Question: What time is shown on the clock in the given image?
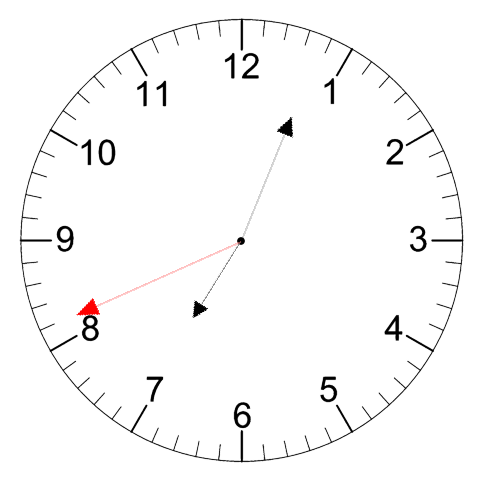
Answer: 07:03:41